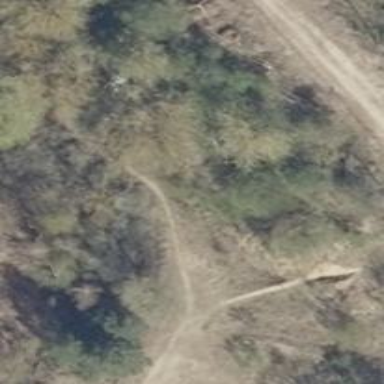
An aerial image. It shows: Path.